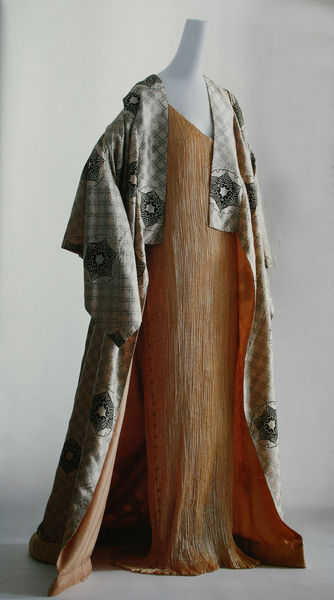
Titel: Gewand
Künstler: Mariano Fortuny
Standort: Kyoto (Japan)
Institution: Kyoto Costume Institute
Schlagwörter: umhang, ausschnitt, kleid, orange, blüten, mode, ärmel, mantel, seide, japan, ornamente, streifen, überwurf, abendkleid, foto, fotografie, photographie, sterne, kreise, puppe, quadrate, durchsichtig, museum, bodenlang, kimono, gefüttert, kyoto, assymetrie, japanische mode, jukata, plisee